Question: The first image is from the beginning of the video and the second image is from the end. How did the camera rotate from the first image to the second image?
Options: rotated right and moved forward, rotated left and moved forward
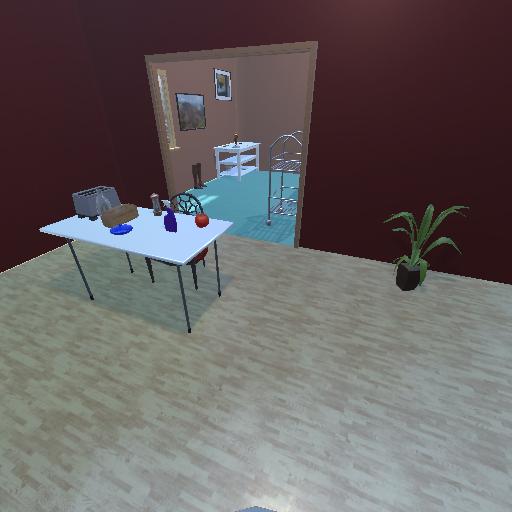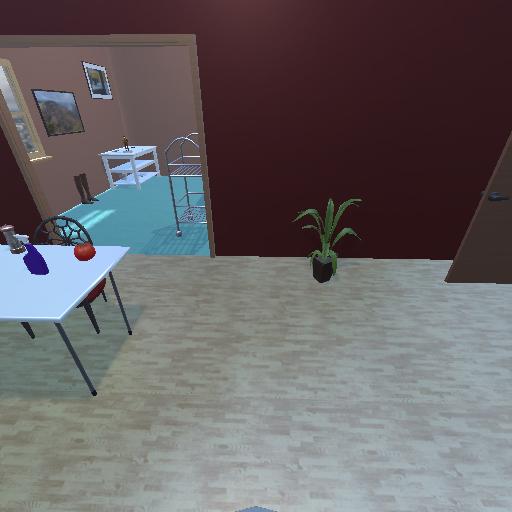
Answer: rotated right and moved forward